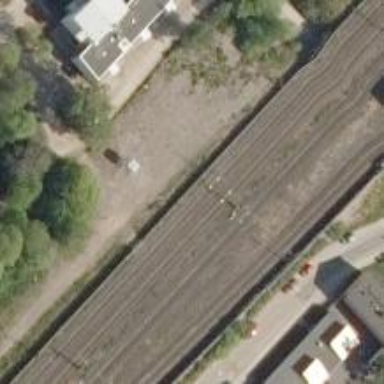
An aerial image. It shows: Railway signal supported by catenary mast.